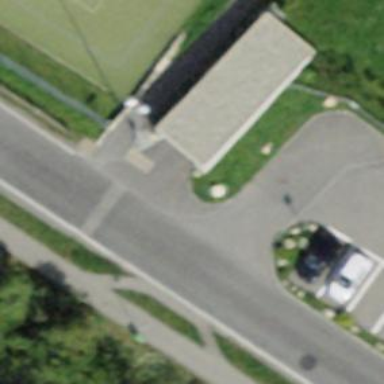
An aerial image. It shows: Parking entrance.